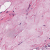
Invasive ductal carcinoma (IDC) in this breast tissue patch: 1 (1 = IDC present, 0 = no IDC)